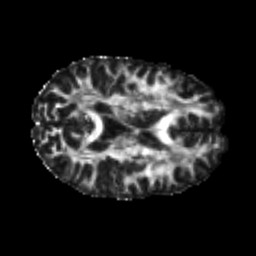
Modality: FA
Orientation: axial
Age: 23
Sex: female
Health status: healthy
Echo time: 0.074 s